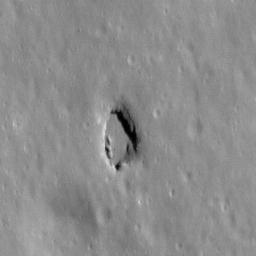
Pit: Stevinus 12
Host crater: Stevinus
Host type: impact_melt
Lunar coordinates: latitude -32.317, longitude 54.746